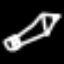
Label: pencil